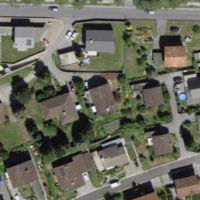
EUNIS habitat code: 54
Species observed at this site:
Campanula glomerata
Cypripedium calceolus
Salvia pratensis